Question: Welcome.
How to make your own design option?
Something like this:

I just want to make my own design options
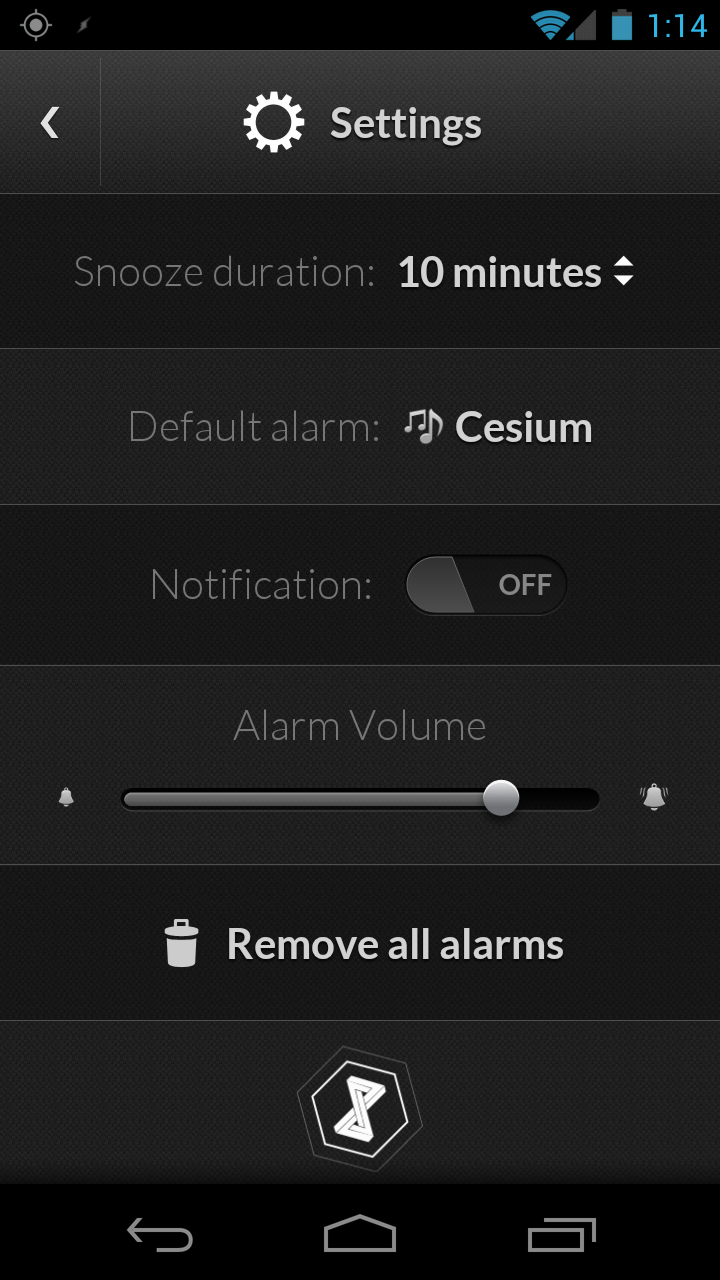
Answer: Those seem like just custom buttons with custom backgrounds and text on them..
Google android custom themes and android styles.xml